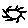
Label: sun